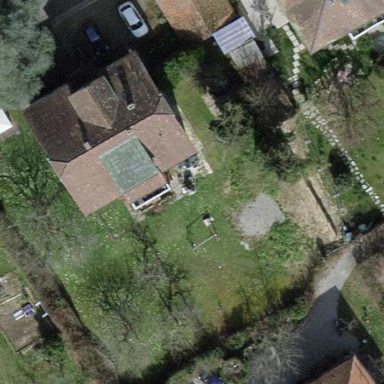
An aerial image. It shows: Garden enclosed by fence.